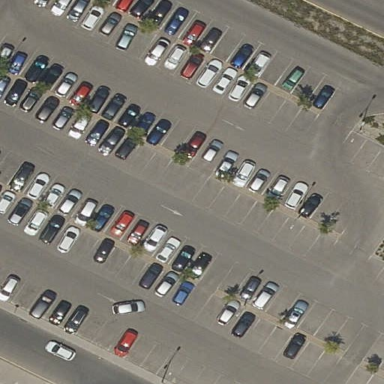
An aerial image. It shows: Parking area with surface.